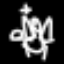
Label: angel